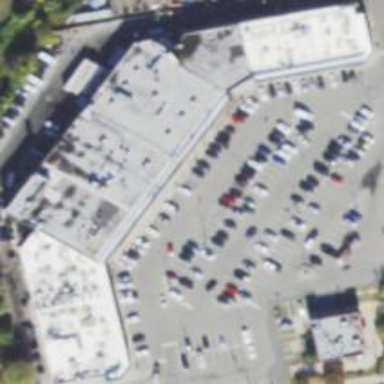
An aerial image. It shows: View of supermarket building.